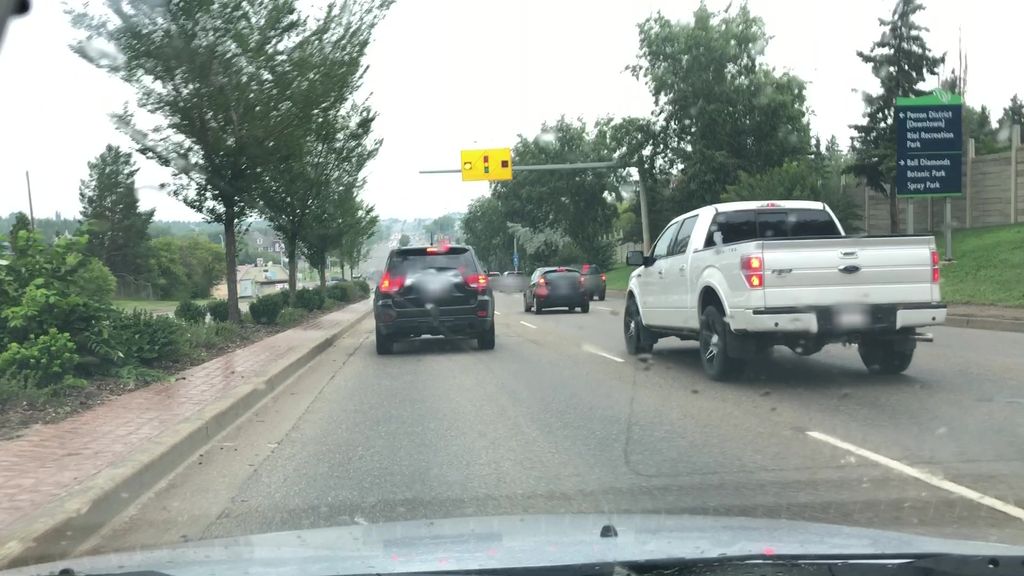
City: edmonton